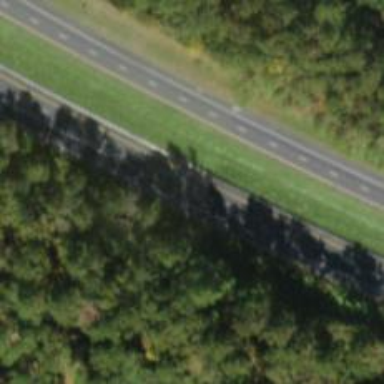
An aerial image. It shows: Asphalt motorway.